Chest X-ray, AP view. Patient: 44 years old, sex M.
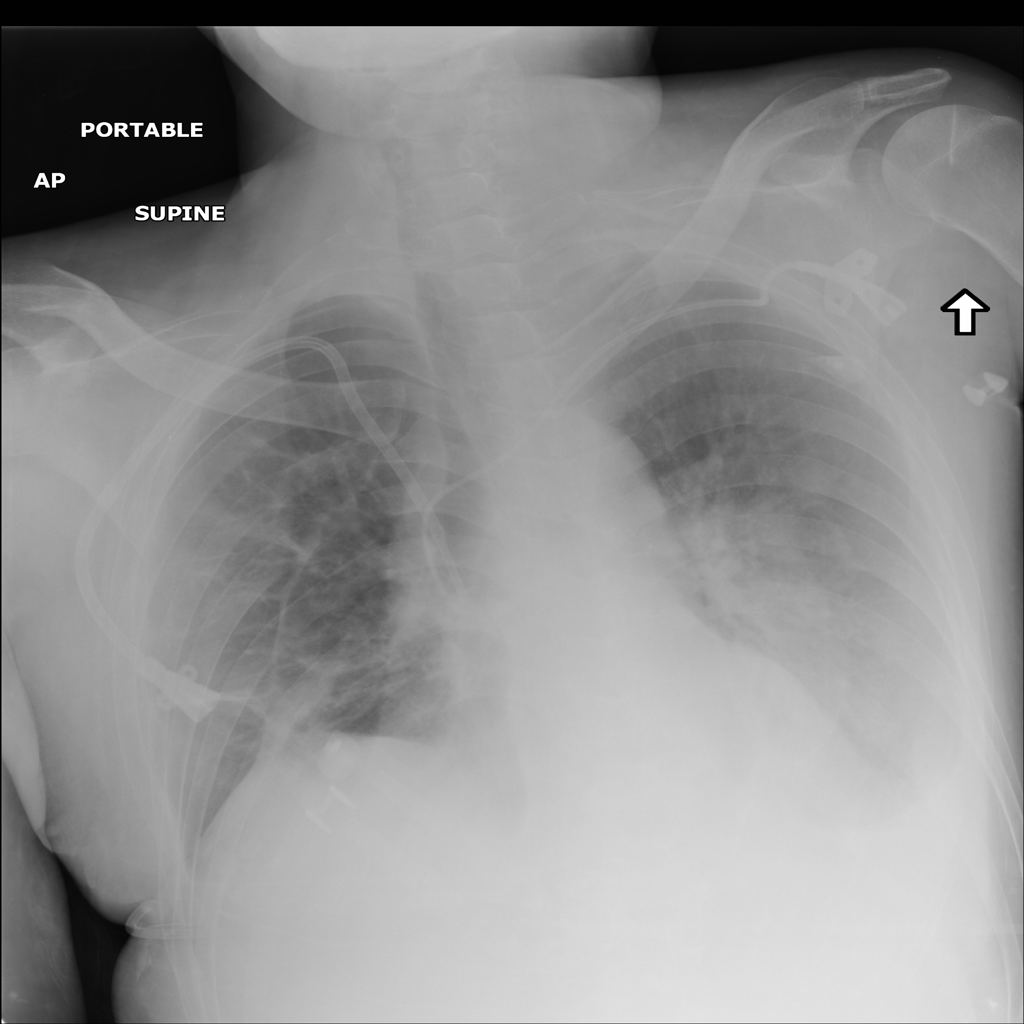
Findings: Atelectasis, Infiltration